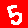
Digit: 5